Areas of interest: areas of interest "Park Square"
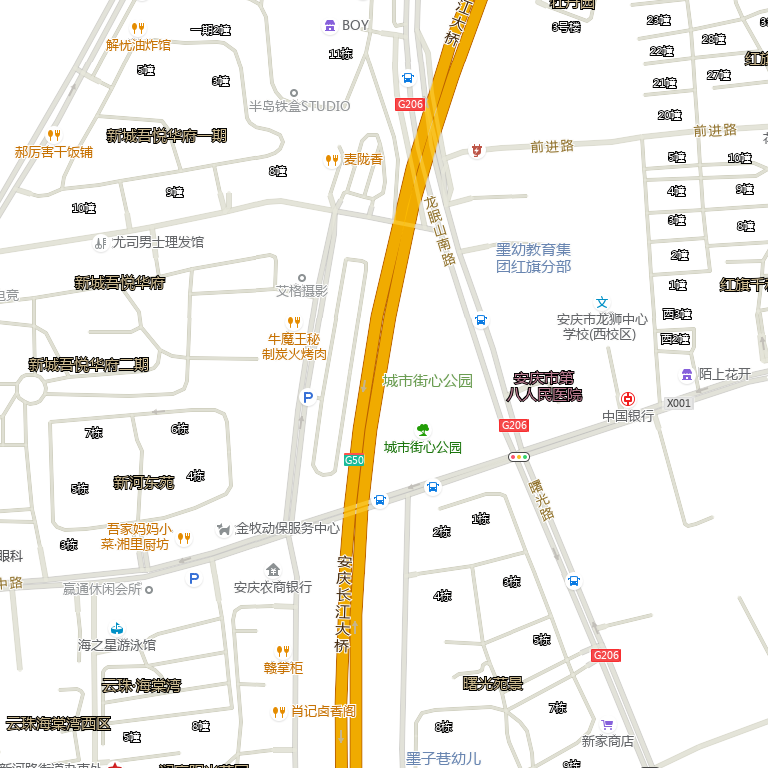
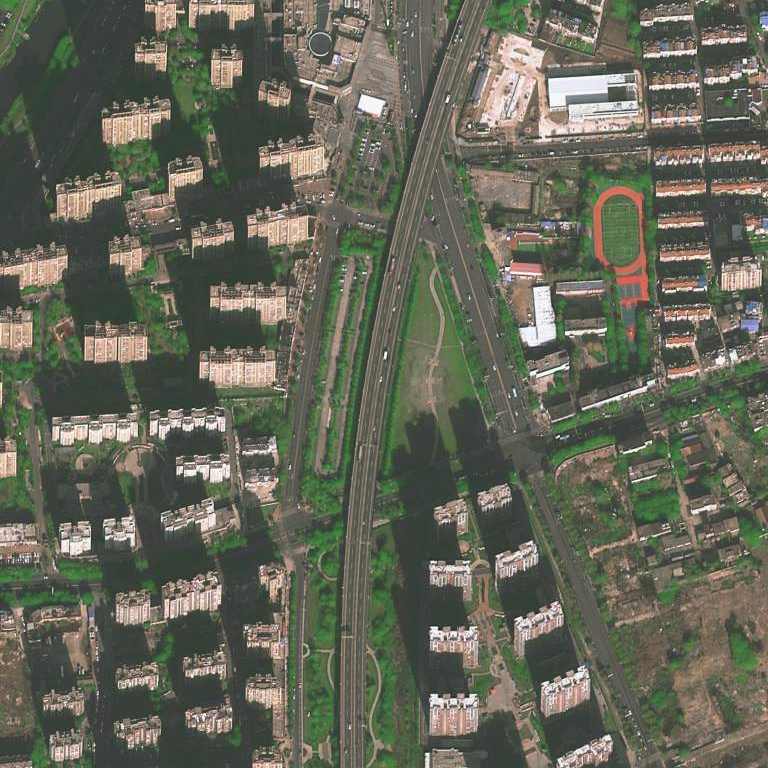